Question: I am editing my customer.xml file in Magento. My aim is that I want to style My Account and My Cart etc so that the first word is normal font weight and the second word is bold, I obviously know how to style this but cant get it to work. I have tried using span and strong and it does nothing but return 'Array' instead of My Account for example.

The code in question in the xml file is like this:
'''
<label>My Account</label>
<label>My <strong>Account</strong></label>
<label>My <span>Account</span></label>
'''
either of these last two return "ARRAY"
Anyone have any ideas how to overcome this?
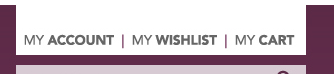
Answer: Try adding text inside CDATA tags to force the text to be treated as character data.
'''
<label><![CDATA[My <strong>Account</strong>]]></label>
'''
I'm not sure how this will work in Magento though.
You could try and modify the links.phtml template to do what you need though.
template/page/html/top.links.phtml